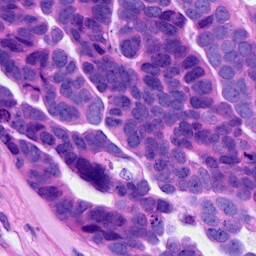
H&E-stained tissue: Ovarian